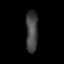
Tissue: prostate
Cell type: T cells
Senescence score: 0.8866
Nuclear area (px): 489
Mean DAPI intensity: 67.63